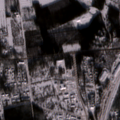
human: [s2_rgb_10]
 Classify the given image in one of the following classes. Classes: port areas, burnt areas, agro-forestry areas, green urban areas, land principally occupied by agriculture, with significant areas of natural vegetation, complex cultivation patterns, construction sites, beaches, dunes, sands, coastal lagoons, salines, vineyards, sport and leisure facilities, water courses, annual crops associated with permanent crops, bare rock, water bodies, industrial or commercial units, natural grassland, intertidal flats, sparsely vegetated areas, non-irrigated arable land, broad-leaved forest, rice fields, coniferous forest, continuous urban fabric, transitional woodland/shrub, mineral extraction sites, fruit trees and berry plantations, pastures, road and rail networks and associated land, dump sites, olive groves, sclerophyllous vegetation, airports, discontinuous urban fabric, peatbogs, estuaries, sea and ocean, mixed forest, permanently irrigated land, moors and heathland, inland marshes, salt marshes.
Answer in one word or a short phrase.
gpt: discontinuous urban fabric, non-irrigated arable land, mixed forest